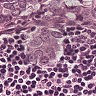
Metastatic tissue present: yes